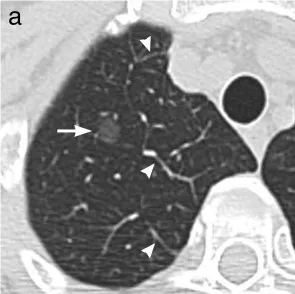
Chest thin-section CT on admission to our hospital. (a) A thin-section CT at the level of right upper lobe shows a 10-mm round, well-defined GGO nodule (arrow). There are slightly dilated veins or thickening of the interlobular septa (arrow heads).
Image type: radiology (ct)